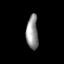
Tissue: lung
Cell type: Endothelial cells
Senescence score: 0.7047
Nuclear area (px): 399
Mean DAPI intensity: 145.571